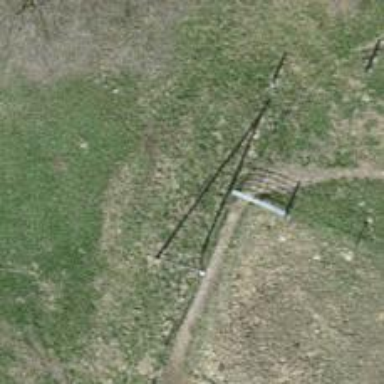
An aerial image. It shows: Guyed power pole.